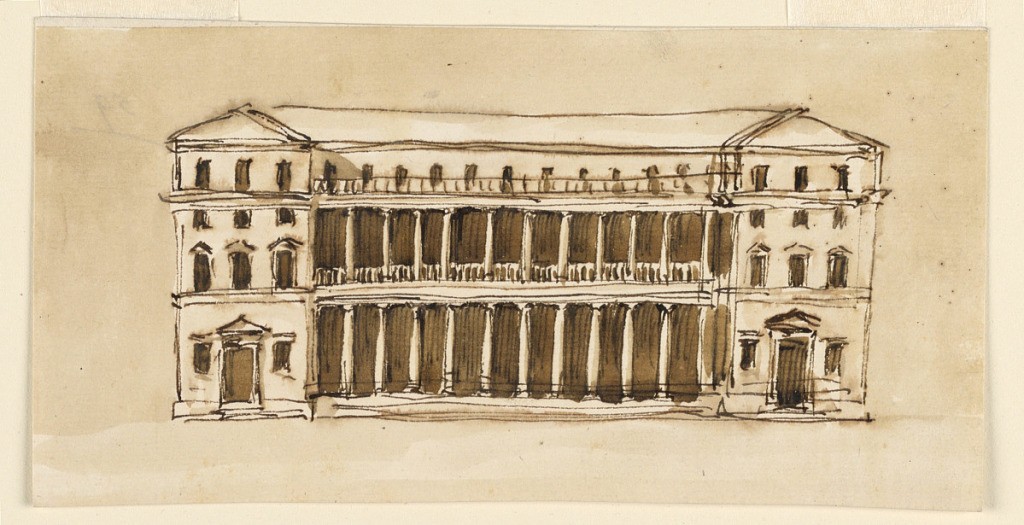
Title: Elevation of a Town Mansion
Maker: Giuseppe Barberi, Italian, 1746–1809
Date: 1795-1800
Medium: Pen and brown ink, brush and brown wash on lined off-white laid paper
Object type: Drawing
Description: Two colonnades of twelve intercolumnar spaces each and with a balustrade or a railing on top stand before the bottom floors of the central section. They connect the projecting lateral wings, which have three bays and four stories, a mansard over the main story included. Doors with triangular pediments lead to the wings. Colored background.